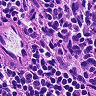
Metastatic tissue present: no